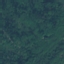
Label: Forest